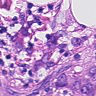
Metastatic tissue present: no